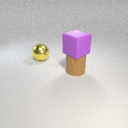
large yellow metal sphere behind large brown rubber cylinder